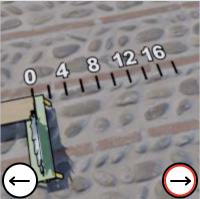
Task: length
Answer: 0
First scale value: 4.0